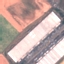
Land use / land cover class: Industrial